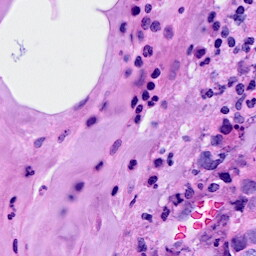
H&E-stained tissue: Breast